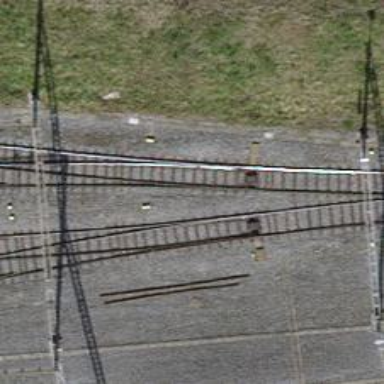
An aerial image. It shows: Railway switch.